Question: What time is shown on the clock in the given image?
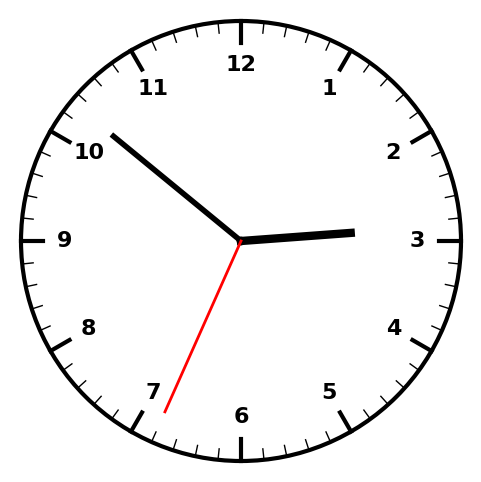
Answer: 02:51:34